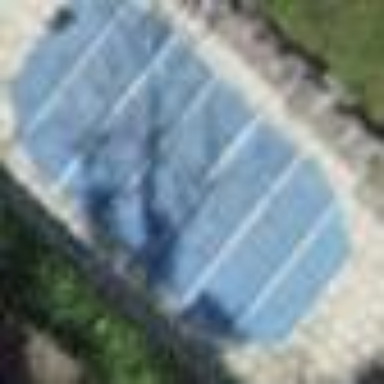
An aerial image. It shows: Swimming pool located in leisure land.